Interaction volume radius: 10 \u00c5
Interaction volume height: 25 \u00c5
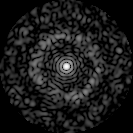
Disorder parameter: 0.8438